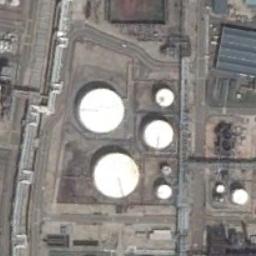
Label: storage tanks